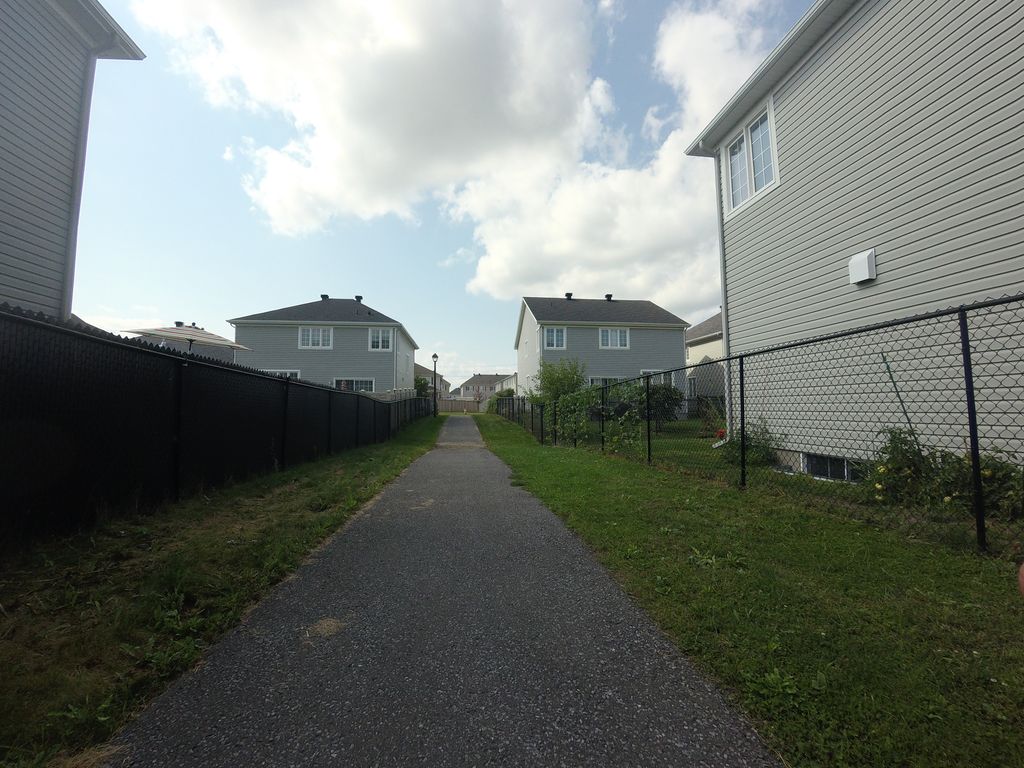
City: ottawa-gatineau